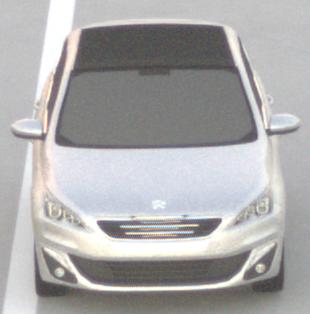
Make: Peugeot
Model: 308 VTi 82
Detailed model: 308 (II)
Model produced from: 2013/09
Model produced until: 2014/11
Doors: 5
Color: white
Road condition: dry road
Daytime: sunrise or sunset
Contrast: low contrast